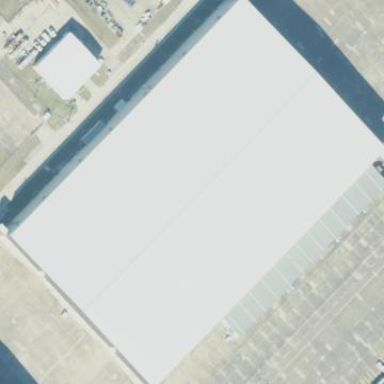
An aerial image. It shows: Hangar building located at airport.